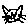
Label: cat